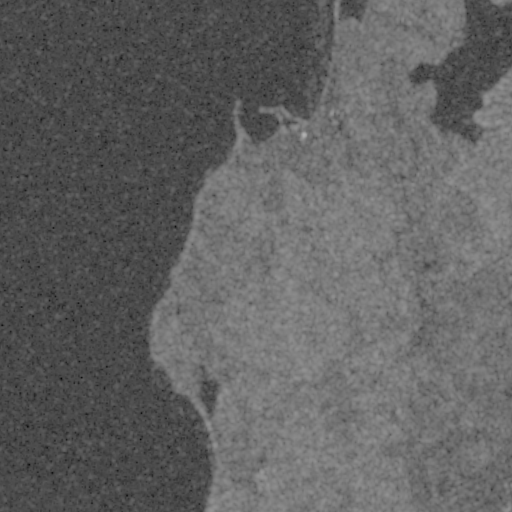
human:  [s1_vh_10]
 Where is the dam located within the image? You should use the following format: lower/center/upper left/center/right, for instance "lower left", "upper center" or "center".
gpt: The dam is located in the center of the image.
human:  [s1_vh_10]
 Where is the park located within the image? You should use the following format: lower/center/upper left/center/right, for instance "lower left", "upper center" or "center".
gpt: The park is located in the upper right of the image.
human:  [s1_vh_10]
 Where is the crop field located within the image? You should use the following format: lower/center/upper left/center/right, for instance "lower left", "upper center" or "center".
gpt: There is no crop field in the image.

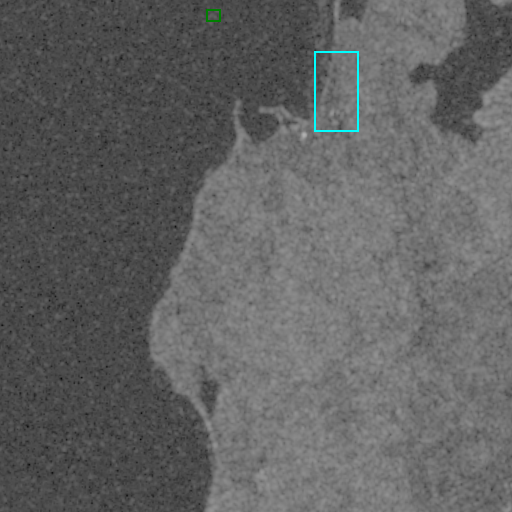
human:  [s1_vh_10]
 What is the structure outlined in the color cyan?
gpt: The structure outlined in cyan is a park.
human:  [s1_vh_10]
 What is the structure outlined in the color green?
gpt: The structure outlined in green is a building.
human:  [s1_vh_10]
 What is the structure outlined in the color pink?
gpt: There is no pink outline.